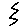
Label: zigzag